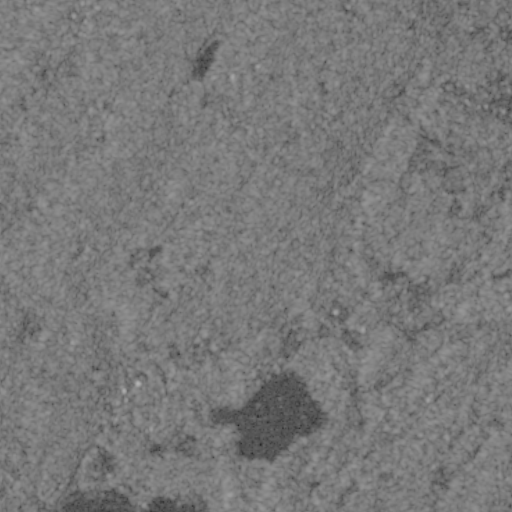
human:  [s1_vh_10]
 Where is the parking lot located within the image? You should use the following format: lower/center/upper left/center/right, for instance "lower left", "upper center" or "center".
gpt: The parking lot is located in the lower center of the image.
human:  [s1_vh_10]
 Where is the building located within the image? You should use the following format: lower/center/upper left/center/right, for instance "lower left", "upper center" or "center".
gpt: The building is located in the lower center of the image.
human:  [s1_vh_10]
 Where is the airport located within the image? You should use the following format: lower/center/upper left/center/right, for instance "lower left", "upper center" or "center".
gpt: There is no airport in the image.

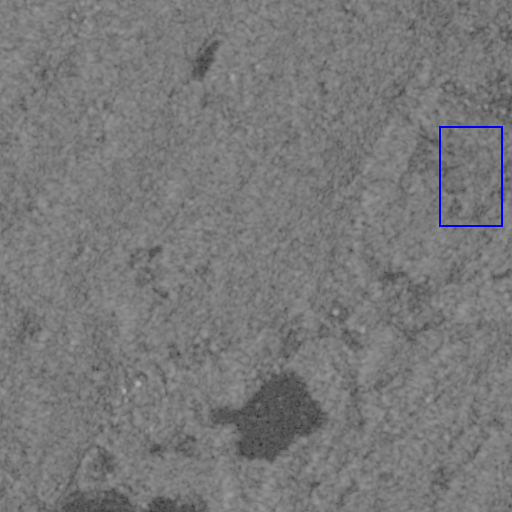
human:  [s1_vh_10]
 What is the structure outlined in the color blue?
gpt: The structure outlined in blue is a crop field.
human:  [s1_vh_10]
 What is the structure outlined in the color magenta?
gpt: There is no magenta outline.